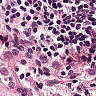
Metastatic tissue present: no